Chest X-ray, AP view. Patient: 57 years old, sex M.
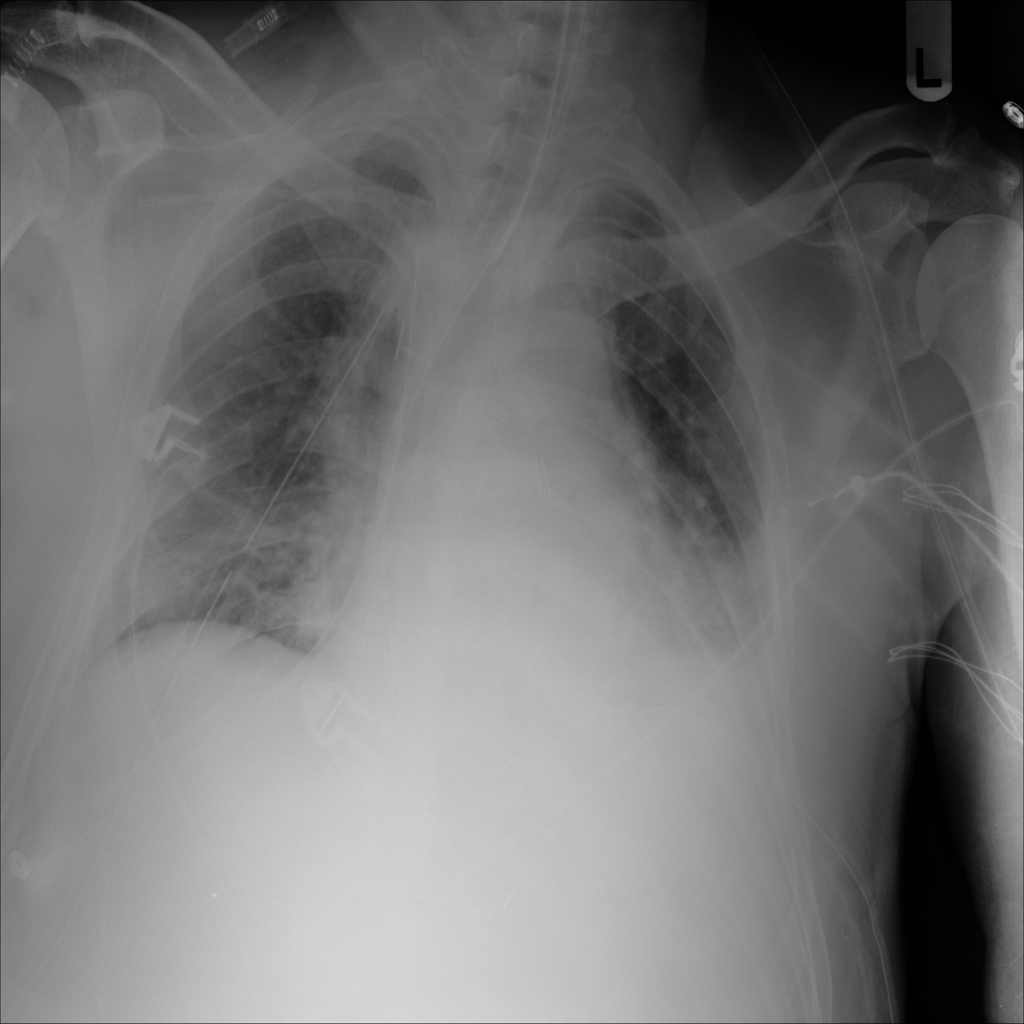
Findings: No Finding